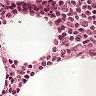
Metastatic tissue present: no